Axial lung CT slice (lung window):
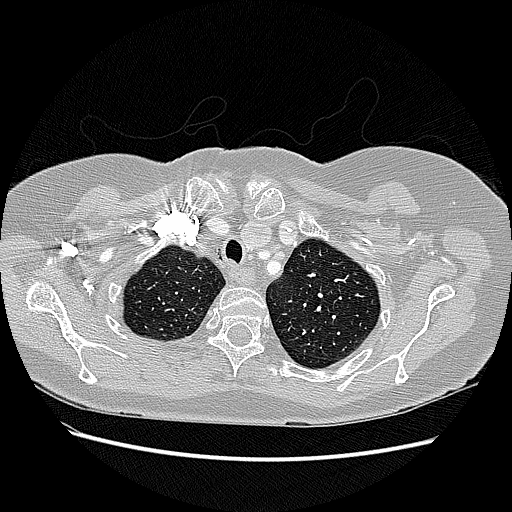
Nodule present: no